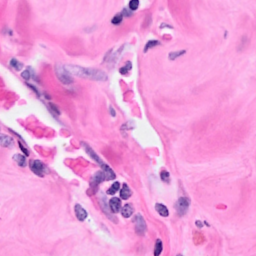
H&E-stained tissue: Breast